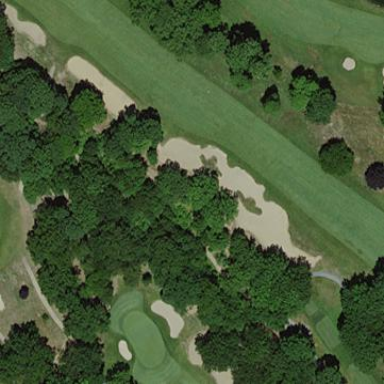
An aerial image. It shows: Golf bunker filled with natural sand.